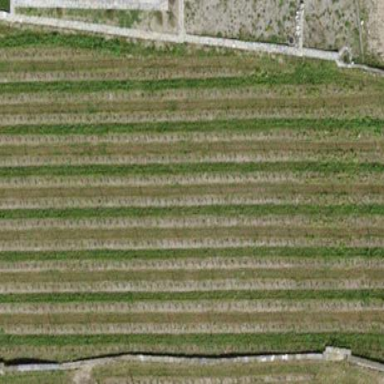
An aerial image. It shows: Vineyard where grapes are grown.